Question: In Jenkins we can promote the build for each build number.
I want to display the status of promotion in the right side of each build in build history box?
Otherwise is it possible to list all the builds which needs to be promoted in a seperate page?

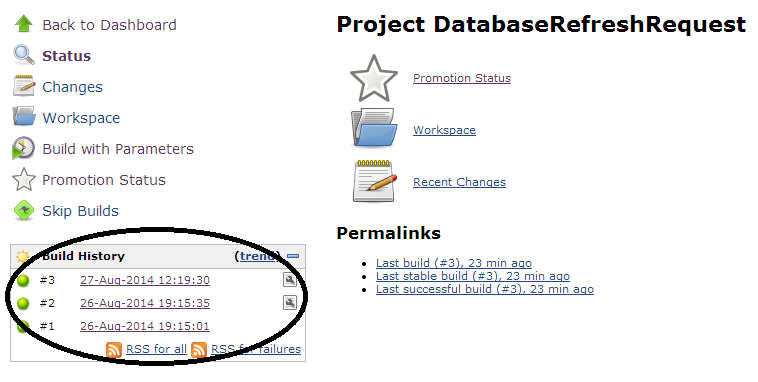
Answer: That's exactly where they are supposed to be displayed. the promotion has been executed, you will see a promotion star there.